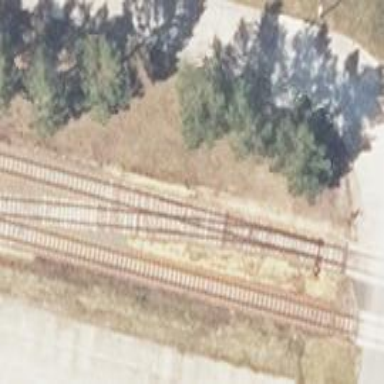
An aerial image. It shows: Railway siding for service.